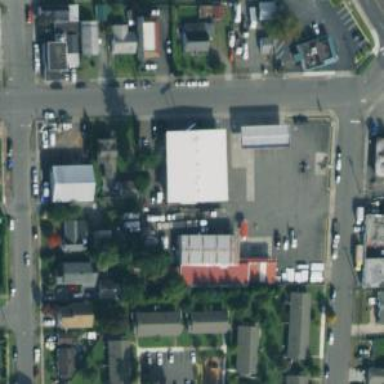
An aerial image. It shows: Retail area.